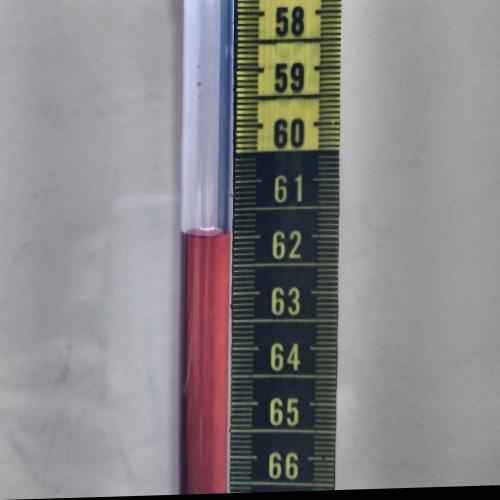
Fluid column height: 62.0 cm